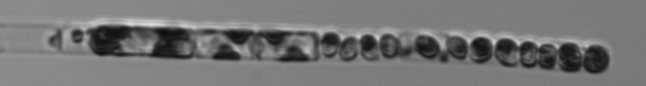
Label: Guinardia_delicatula_TAG_internal_parasite